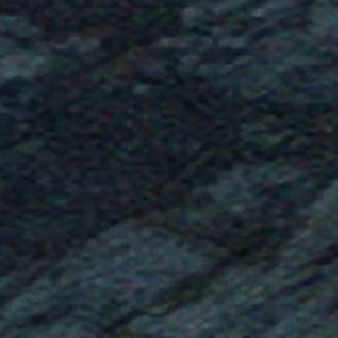
Label: other